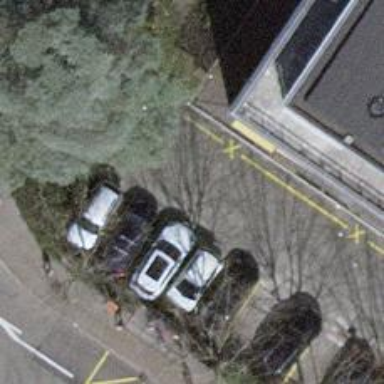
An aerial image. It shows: Road serving as parking aisle.